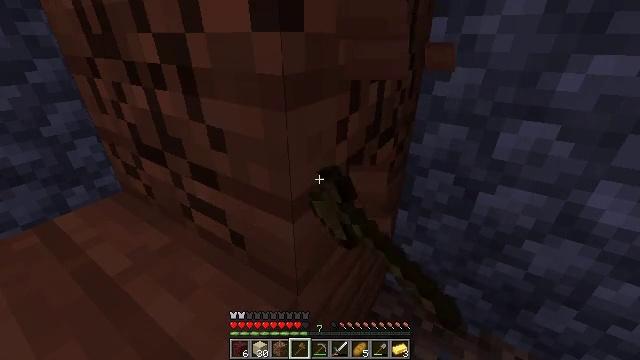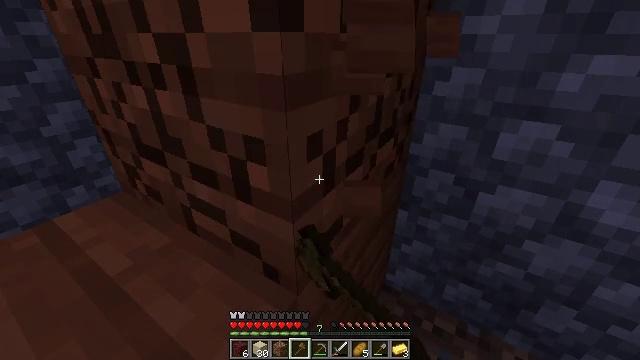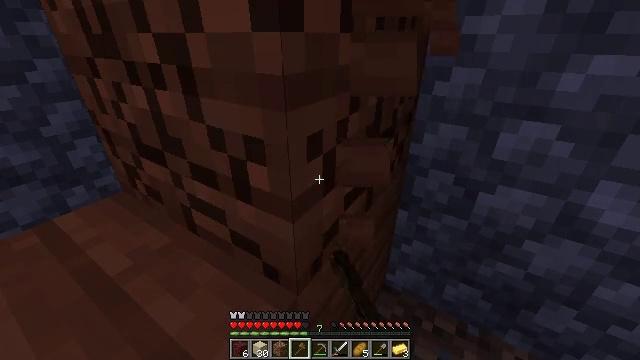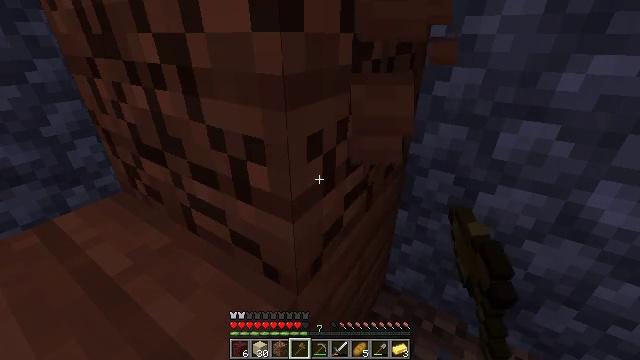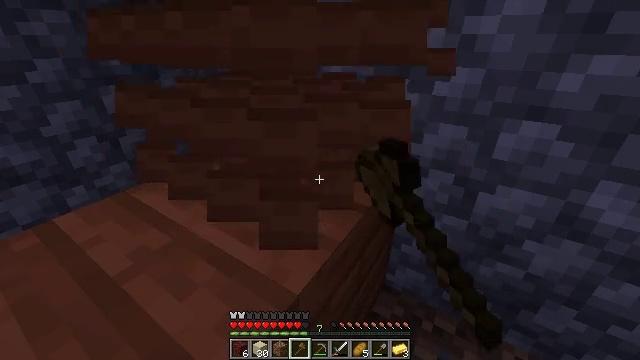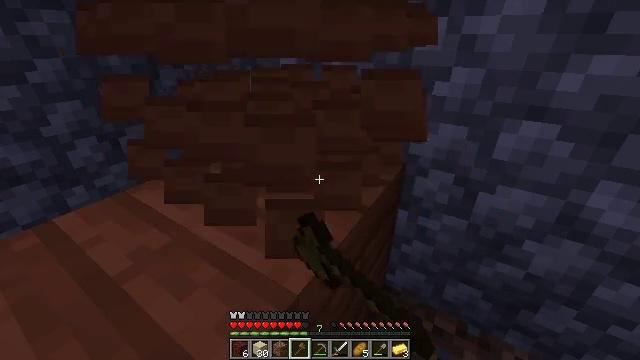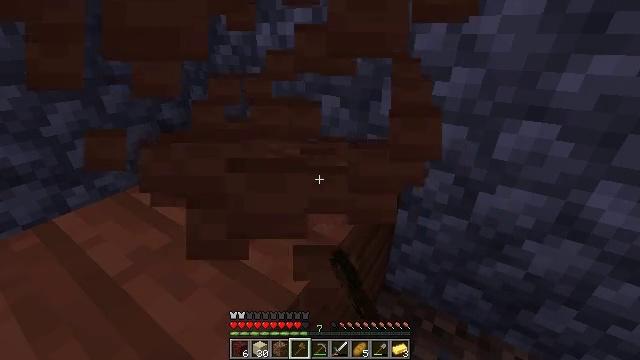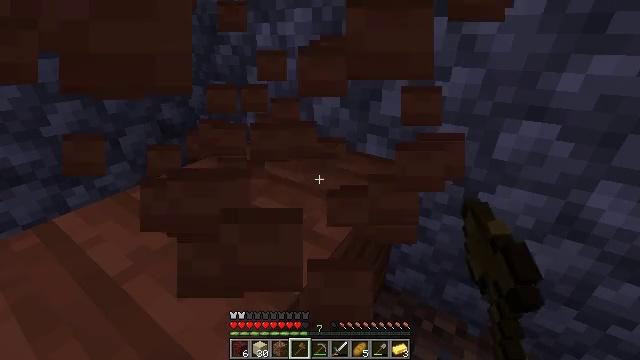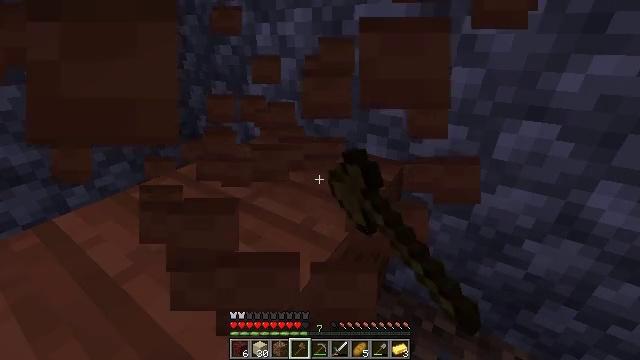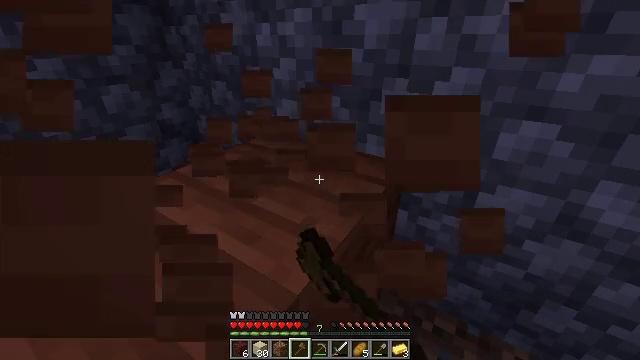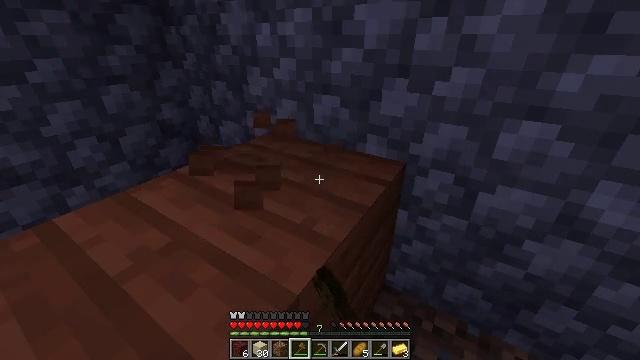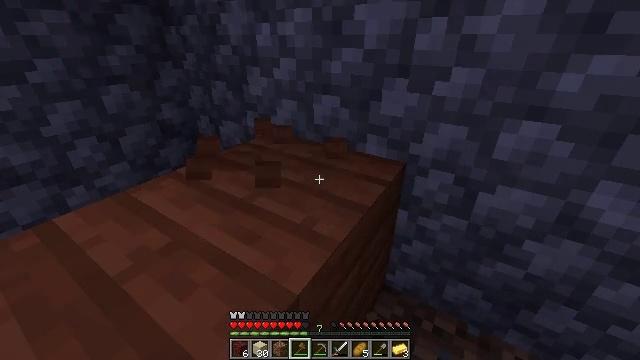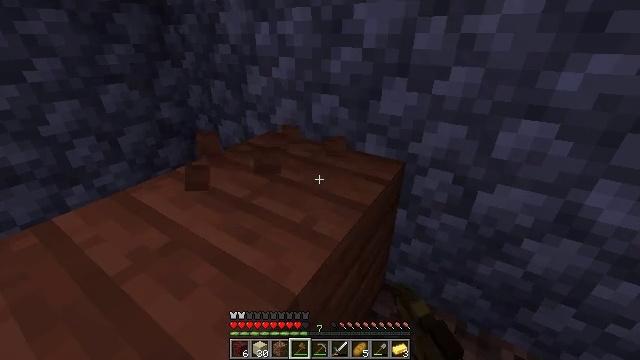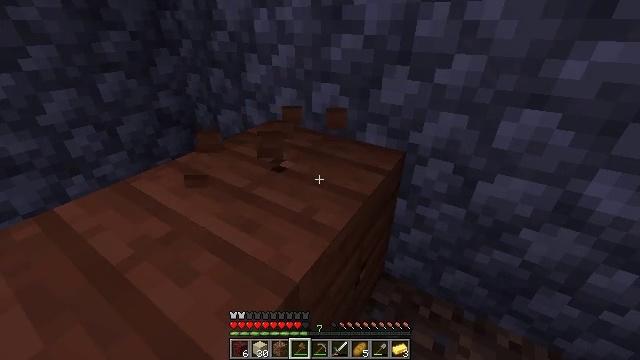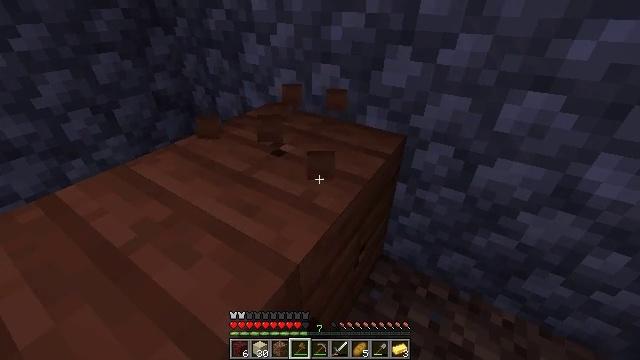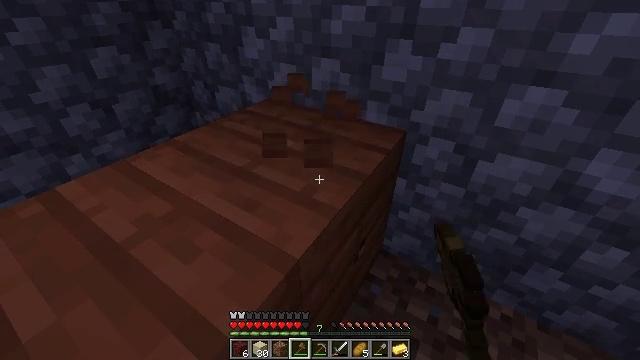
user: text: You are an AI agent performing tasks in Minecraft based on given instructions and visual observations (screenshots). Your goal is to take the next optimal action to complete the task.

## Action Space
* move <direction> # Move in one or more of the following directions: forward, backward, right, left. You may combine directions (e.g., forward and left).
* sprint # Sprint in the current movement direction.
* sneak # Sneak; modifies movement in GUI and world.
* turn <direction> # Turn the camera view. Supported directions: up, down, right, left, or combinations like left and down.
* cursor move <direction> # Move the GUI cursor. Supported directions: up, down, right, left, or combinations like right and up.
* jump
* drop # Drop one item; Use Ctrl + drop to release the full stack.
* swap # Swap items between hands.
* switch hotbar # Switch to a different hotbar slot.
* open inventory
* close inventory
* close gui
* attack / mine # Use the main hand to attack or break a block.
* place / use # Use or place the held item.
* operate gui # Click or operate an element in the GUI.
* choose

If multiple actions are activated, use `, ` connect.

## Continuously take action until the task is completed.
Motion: motion action
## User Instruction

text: Break the existing acacia planks.
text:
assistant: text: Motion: attack / mine
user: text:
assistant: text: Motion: attack / mine
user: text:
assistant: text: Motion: attack / mine
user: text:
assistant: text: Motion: attack / mine
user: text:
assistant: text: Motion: attack / mine
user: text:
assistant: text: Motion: attack / mine
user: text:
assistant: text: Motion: attack / mine
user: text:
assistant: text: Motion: attack / mine
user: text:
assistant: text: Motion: attack / mine
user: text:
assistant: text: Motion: attack / mine
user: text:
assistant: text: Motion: attack / mine
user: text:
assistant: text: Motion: attack / mine
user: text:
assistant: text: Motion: turn down, attack / mine
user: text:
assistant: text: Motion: turn down, attack / mine
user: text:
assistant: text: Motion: turn down, attack / mine
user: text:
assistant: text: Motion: attack / mine
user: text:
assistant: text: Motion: attack / mine
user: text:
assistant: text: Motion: attack / mine
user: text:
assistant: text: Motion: attack / mine
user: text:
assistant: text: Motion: attack / mine
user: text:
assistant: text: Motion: attack / mine
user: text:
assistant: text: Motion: attack / mine
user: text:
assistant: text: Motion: attack / mine
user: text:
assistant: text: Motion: attack / mine
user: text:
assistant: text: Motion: attack / mine
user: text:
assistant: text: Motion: attack / mine
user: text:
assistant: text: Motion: attack / mine
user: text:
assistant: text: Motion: attack / mine
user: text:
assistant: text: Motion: attack / mine
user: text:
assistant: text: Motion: attack / mine